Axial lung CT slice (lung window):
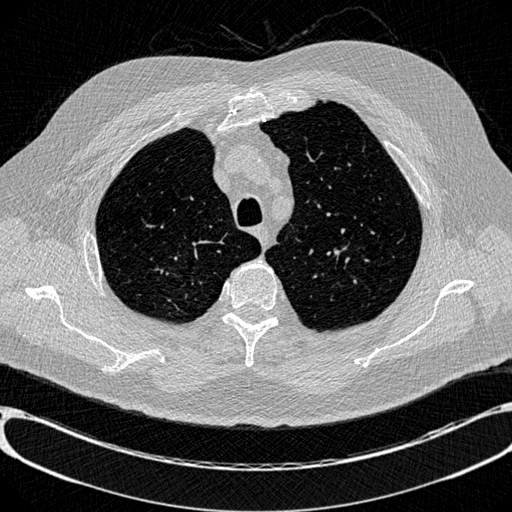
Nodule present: no